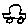
Label: car